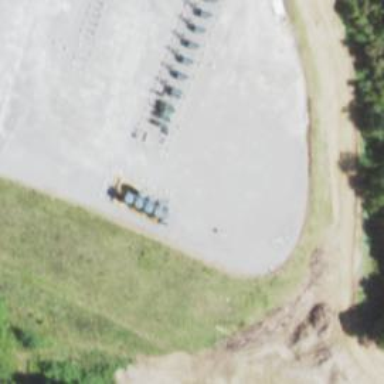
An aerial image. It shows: Storage tank that is man-made.